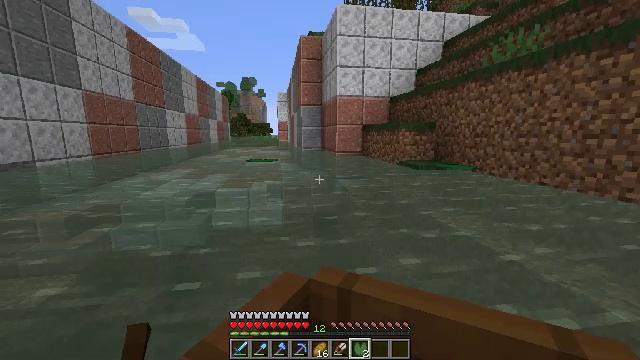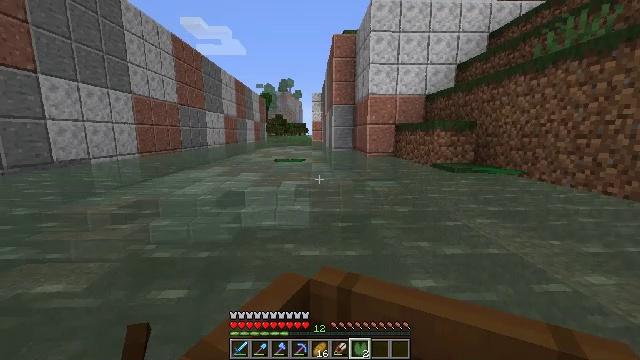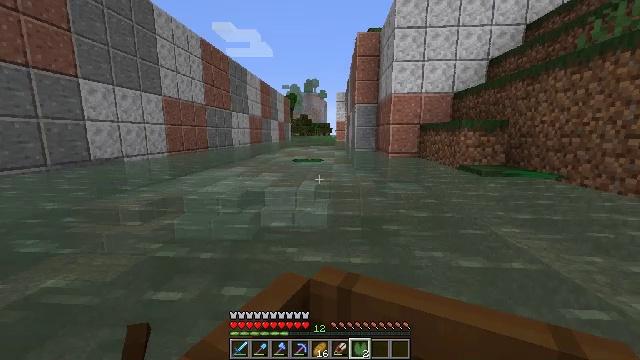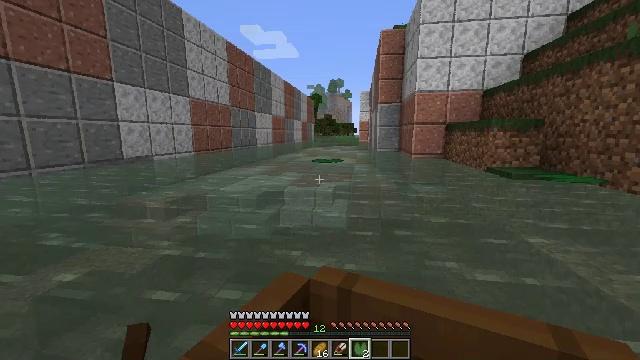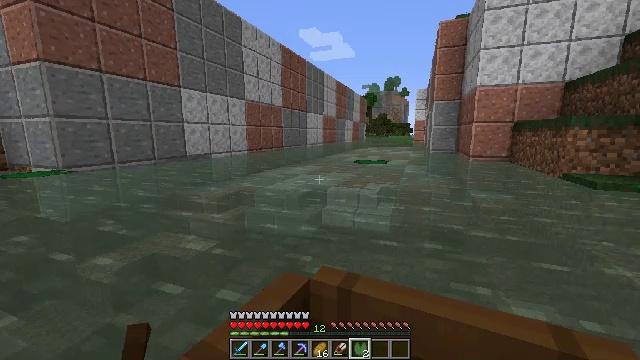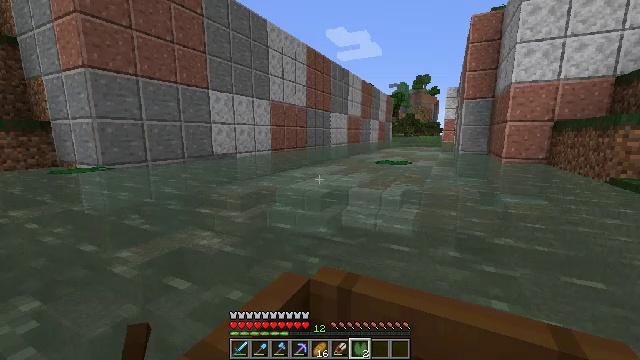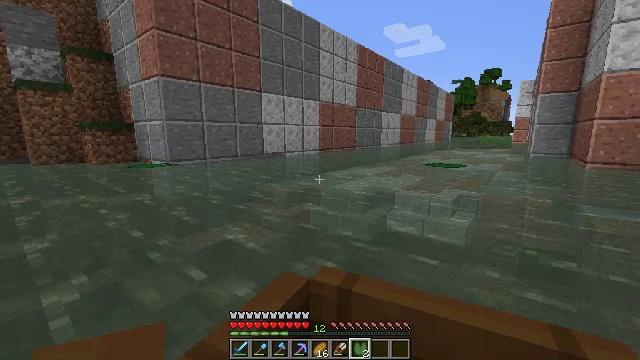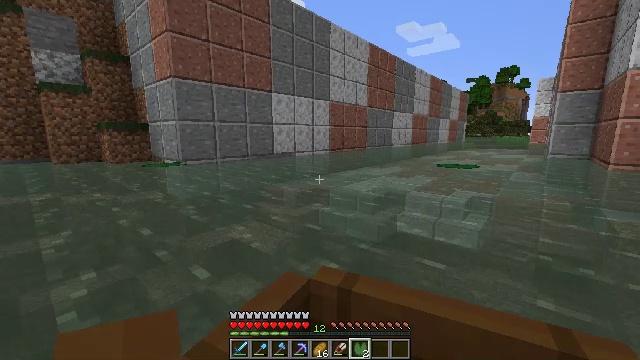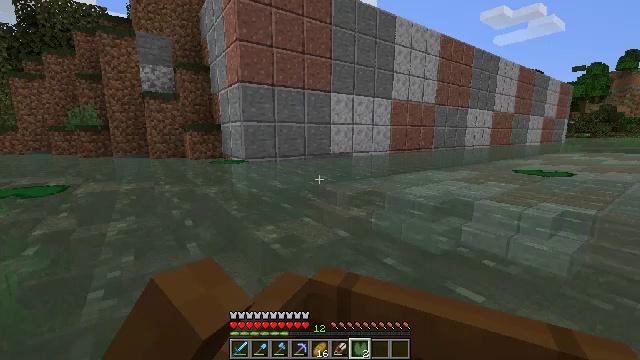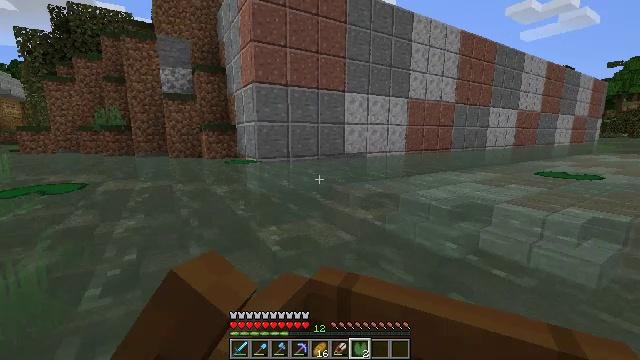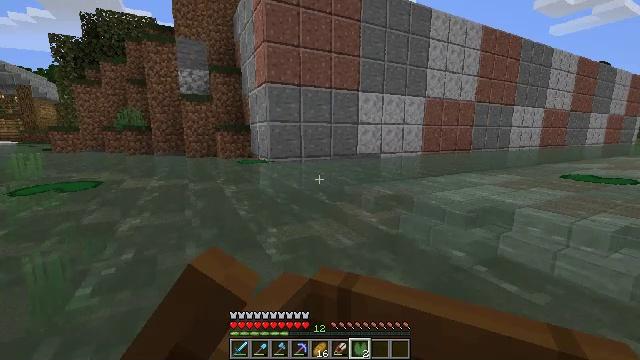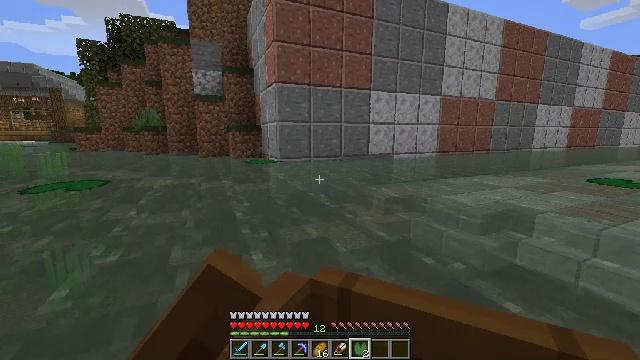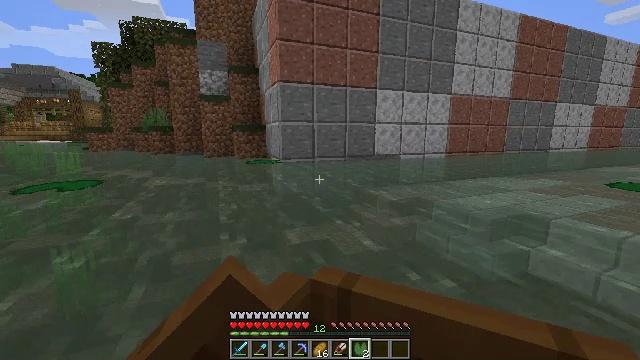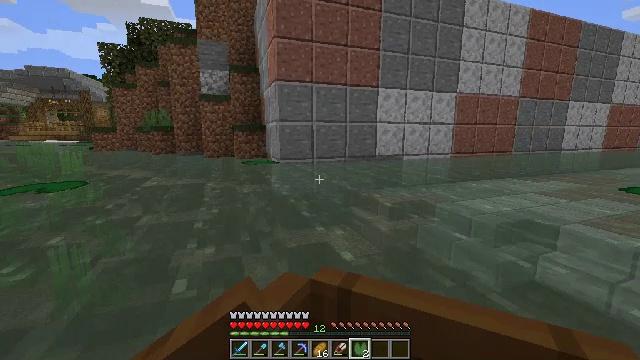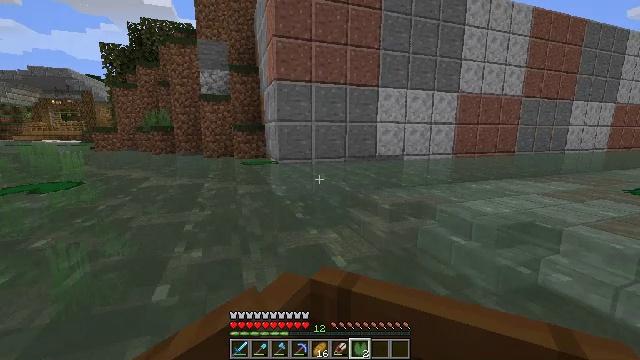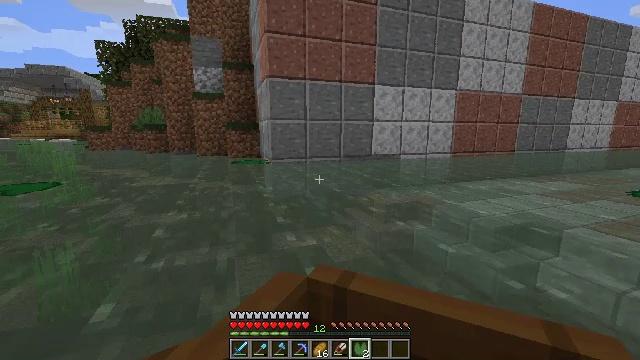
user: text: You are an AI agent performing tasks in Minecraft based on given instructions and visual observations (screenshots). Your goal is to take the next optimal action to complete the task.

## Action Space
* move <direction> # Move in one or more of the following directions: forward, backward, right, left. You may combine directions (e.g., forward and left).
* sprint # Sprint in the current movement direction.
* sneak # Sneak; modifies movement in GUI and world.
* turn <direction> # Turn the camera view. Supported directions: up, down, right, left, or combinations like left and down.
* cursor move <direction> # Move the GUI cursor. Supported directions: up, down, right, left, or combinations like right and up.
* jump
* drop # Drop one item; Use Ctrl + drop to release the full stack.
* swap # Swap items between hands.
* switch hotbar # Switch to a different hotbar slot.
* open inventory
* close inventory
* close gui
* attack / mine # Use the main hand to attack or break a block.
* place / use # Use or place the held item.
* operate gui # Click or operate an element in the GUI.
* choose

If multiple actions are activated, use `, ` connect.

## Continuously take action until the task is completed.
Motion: motion action
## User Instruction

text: Harvest seagrass from the waterbed.
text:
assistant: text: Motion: move left
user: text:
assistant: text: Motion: move left
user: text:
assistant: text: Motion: move left
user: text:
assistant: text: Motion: move left
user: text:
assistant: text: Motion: move forward and move left
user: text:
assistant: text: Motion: move forward and move left
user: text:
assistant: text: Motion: move forward
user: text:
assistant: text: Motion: move forward and move right
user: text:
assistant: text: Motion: move forward and move right
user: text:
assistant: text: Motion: move forward and move right
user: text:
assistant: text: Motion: move forward and move right
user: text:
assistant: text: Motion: move forward
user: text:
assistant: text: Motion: move forward
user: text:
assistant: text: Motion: move forward
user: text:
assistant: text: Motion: move forward
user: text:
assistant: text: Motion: move forward, turn right and down
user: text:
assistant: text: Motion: move forward, turn right and up
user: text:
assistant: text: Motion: move forward and move right, turn right and up
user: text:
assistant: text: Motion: move forward and move right, turn right
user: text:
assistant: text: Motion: move forward and move right
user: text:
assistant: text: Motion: move forward and move right
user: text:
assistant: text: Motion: move forward
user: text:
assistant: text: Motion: move forward
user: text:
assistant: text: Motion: move forward
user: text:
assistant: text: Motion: move forward
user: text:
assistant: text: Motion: move forward
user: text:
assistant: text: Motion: move forward
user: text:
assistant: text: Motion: move forward and move right
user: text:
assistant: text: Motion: move forward and move right
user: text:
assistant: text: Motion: move forward and move right